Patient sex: F
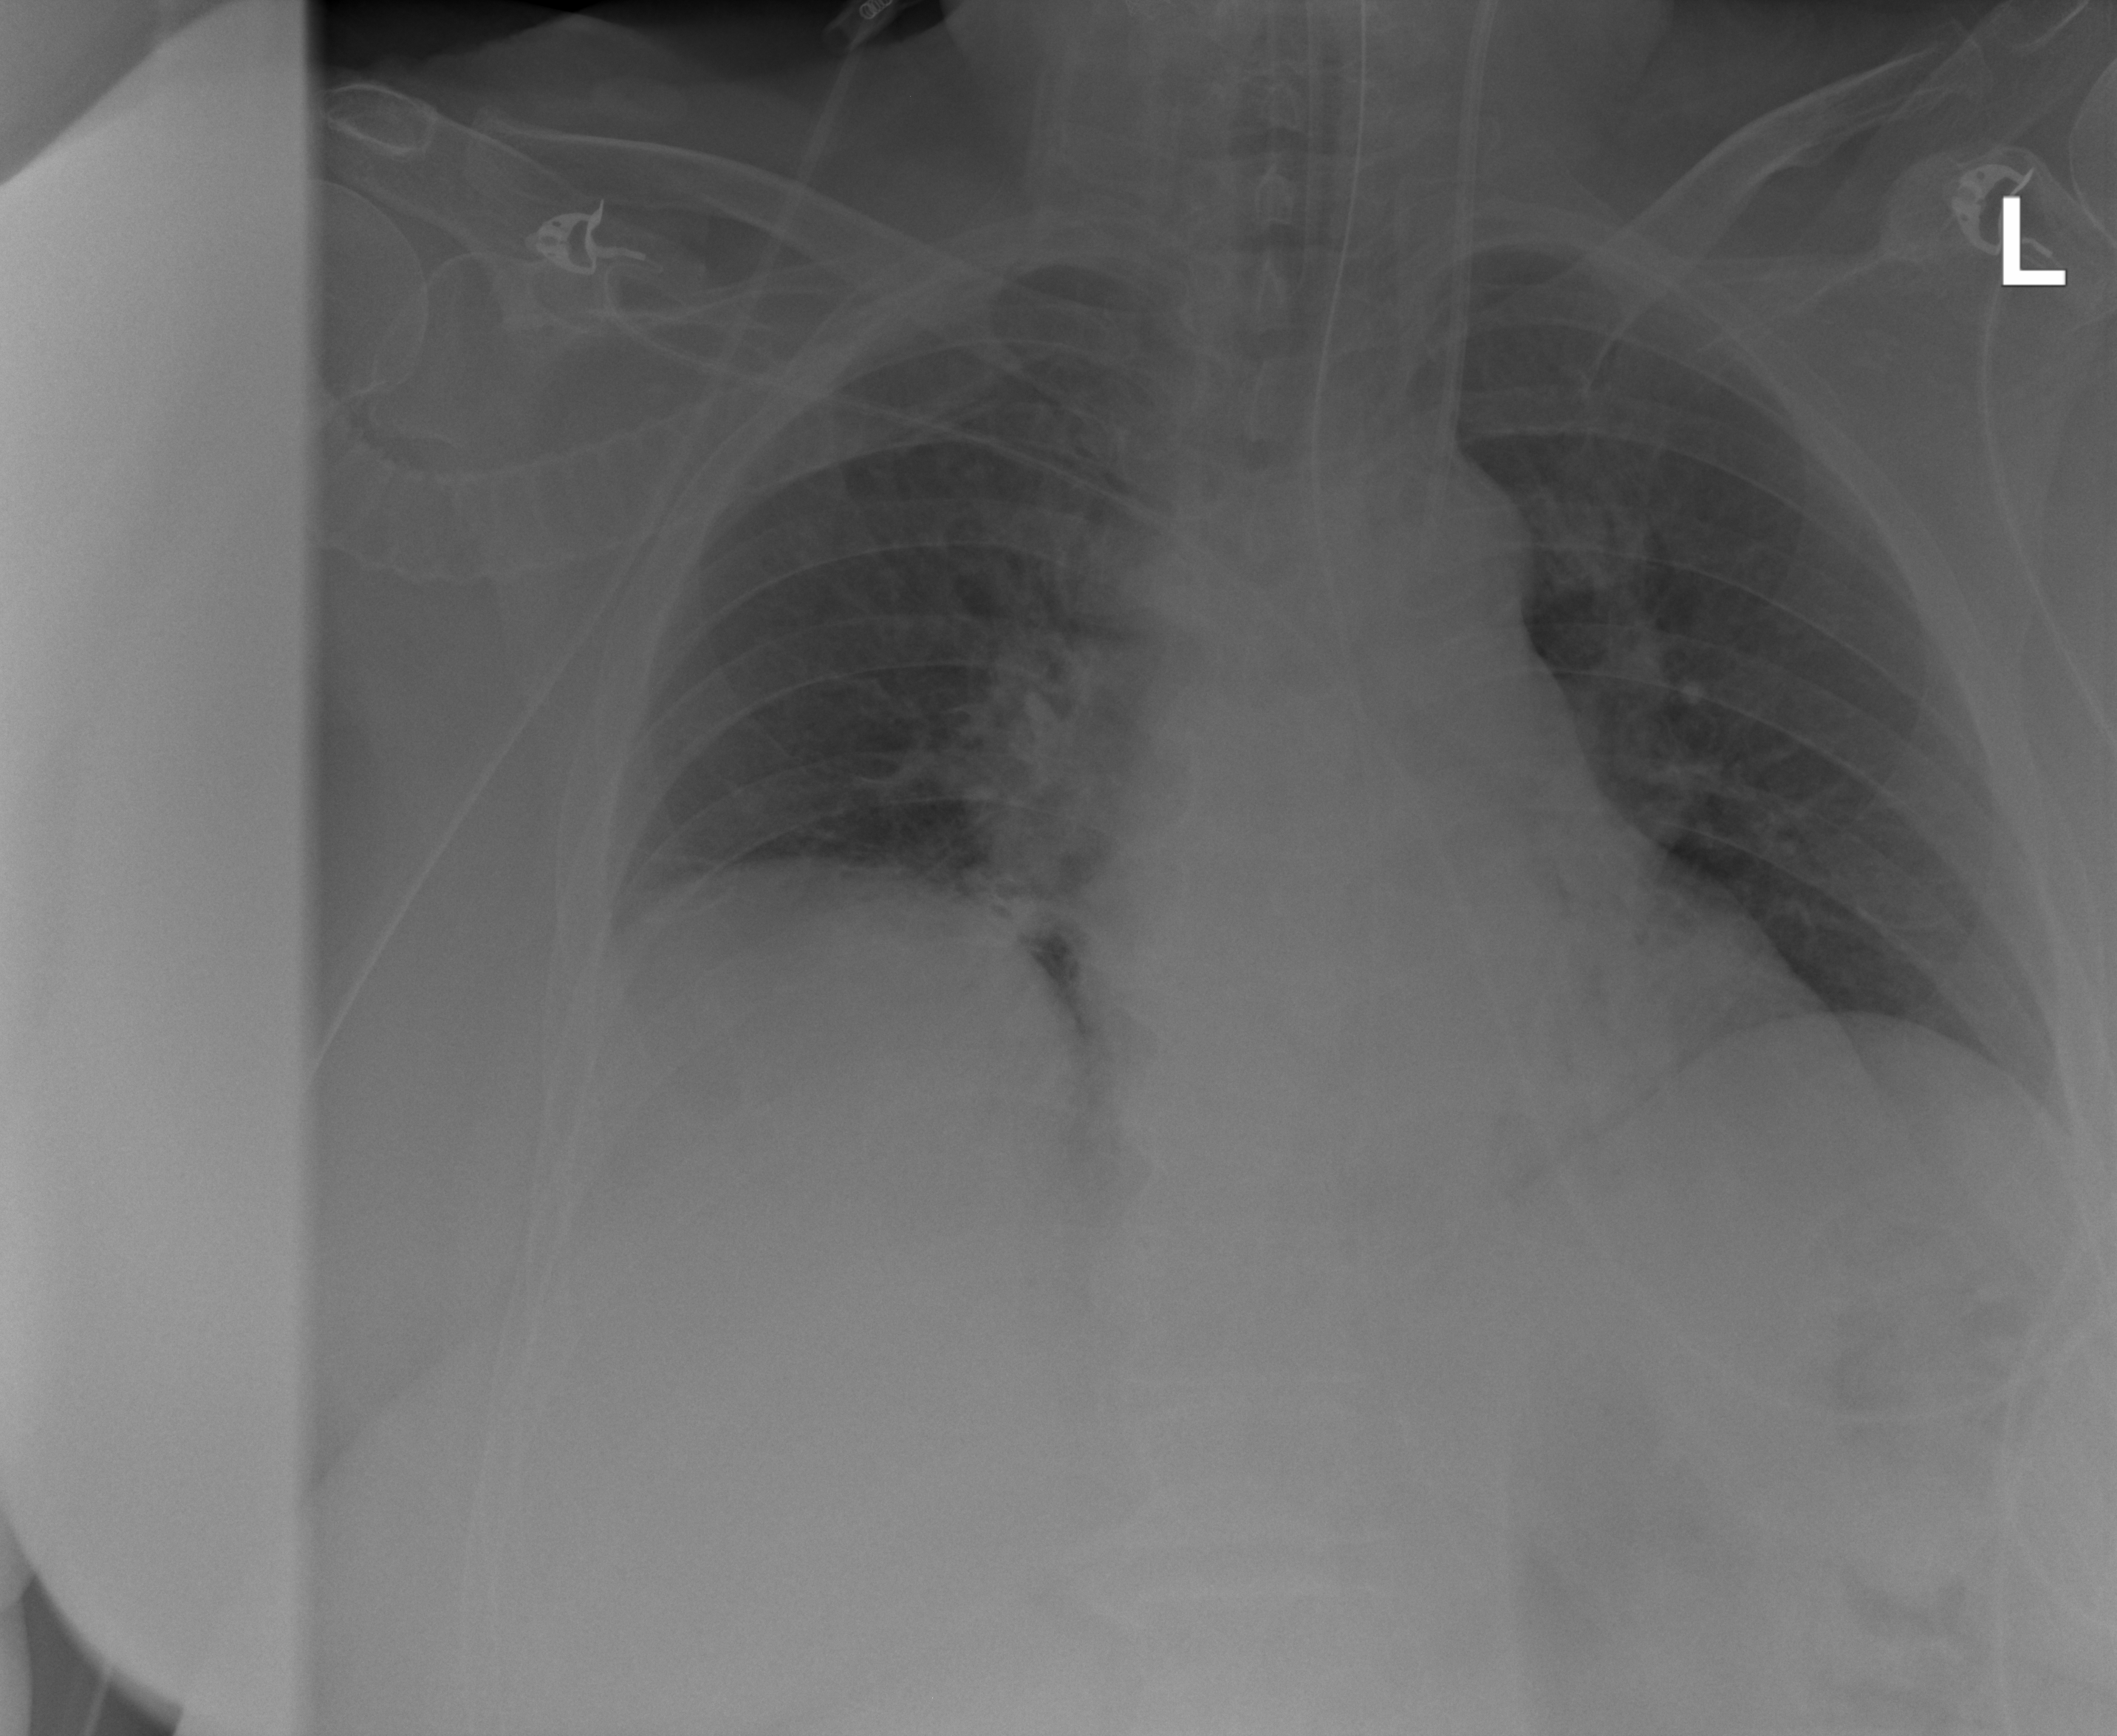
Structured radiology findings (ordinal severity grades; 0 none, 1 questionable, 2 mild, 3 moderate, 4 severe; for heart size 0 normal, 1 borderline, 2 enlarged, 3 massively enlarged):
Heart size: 0
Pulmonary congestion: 0
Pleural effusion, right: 0
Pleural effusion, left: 0
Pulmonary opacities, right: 0
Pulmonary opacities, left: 0
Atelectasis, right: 2
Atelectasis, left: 0